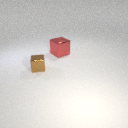
small brown metal cube in front of large red metal cube